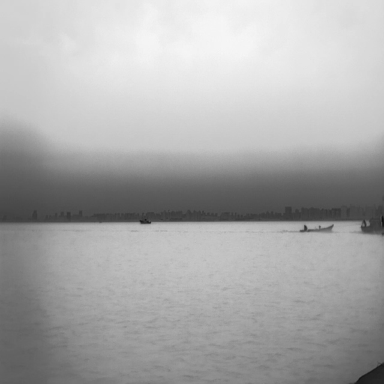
There are three bulk_carriers in the infrared image.